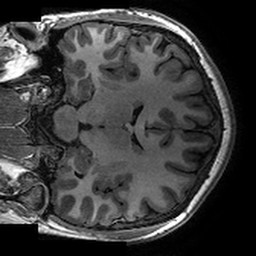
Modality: T1w
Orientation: coronal
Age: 25
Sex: male
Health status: healthy
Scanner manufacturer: ge
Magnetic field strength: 3 T
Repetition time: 0.006652 s
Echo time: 0.002928 s